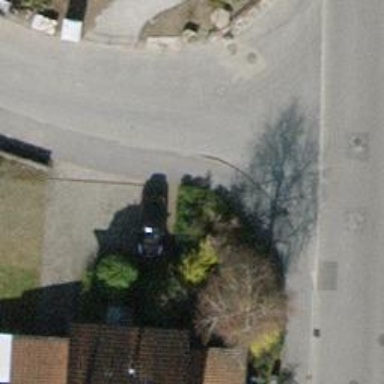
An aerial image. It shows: Sidewalk along the footway.